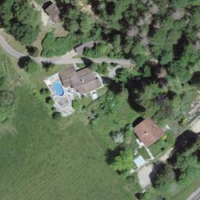
EUNIS habitat code: 43
Species observed at this site:
Euphorbia cyparissias